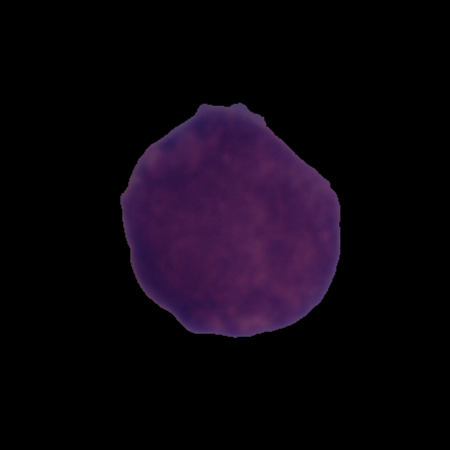
Label: cancer